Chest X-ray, PA view. Patient: 43 years old, sex M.
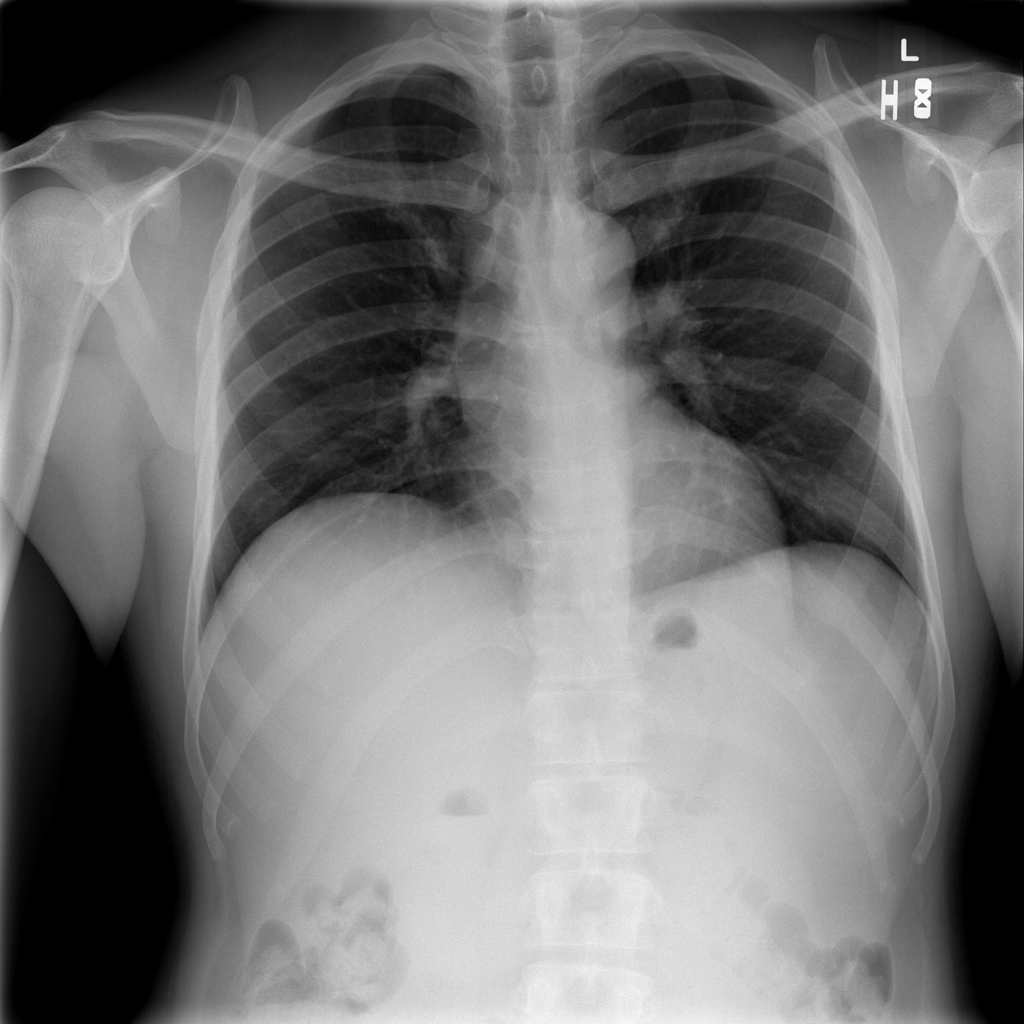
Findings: No Finding